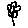
Label: flower